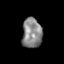
Tissue: skin
Cell type: Epithelial cells
Senescence score: 0.2609
Nuclear area (px): 584
Mean DAPI intensity: 134.995